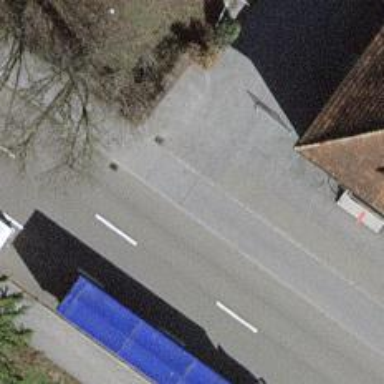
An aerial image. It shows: Unmarked road crossing.